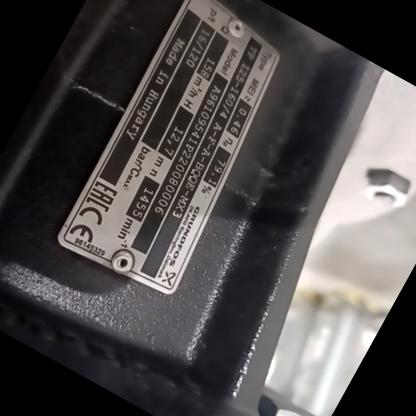
Klasa: tabliczka-znamionowa